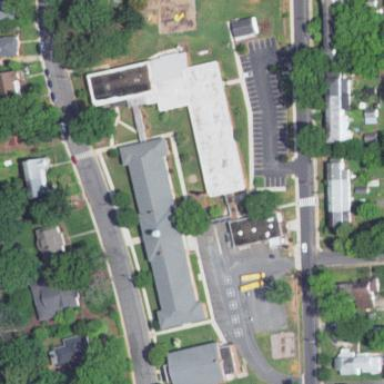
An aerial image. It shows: School building.